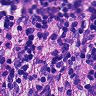
Metastatic tissue present: yes